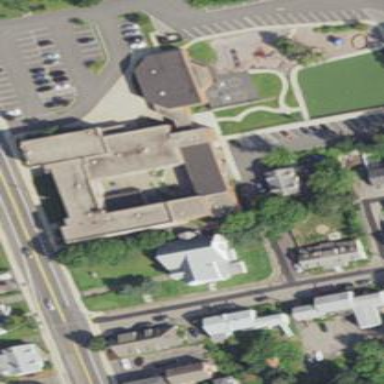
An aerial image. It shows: School.